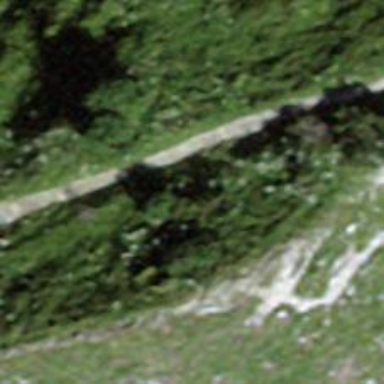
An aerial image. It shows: Gravel path.